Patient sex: F
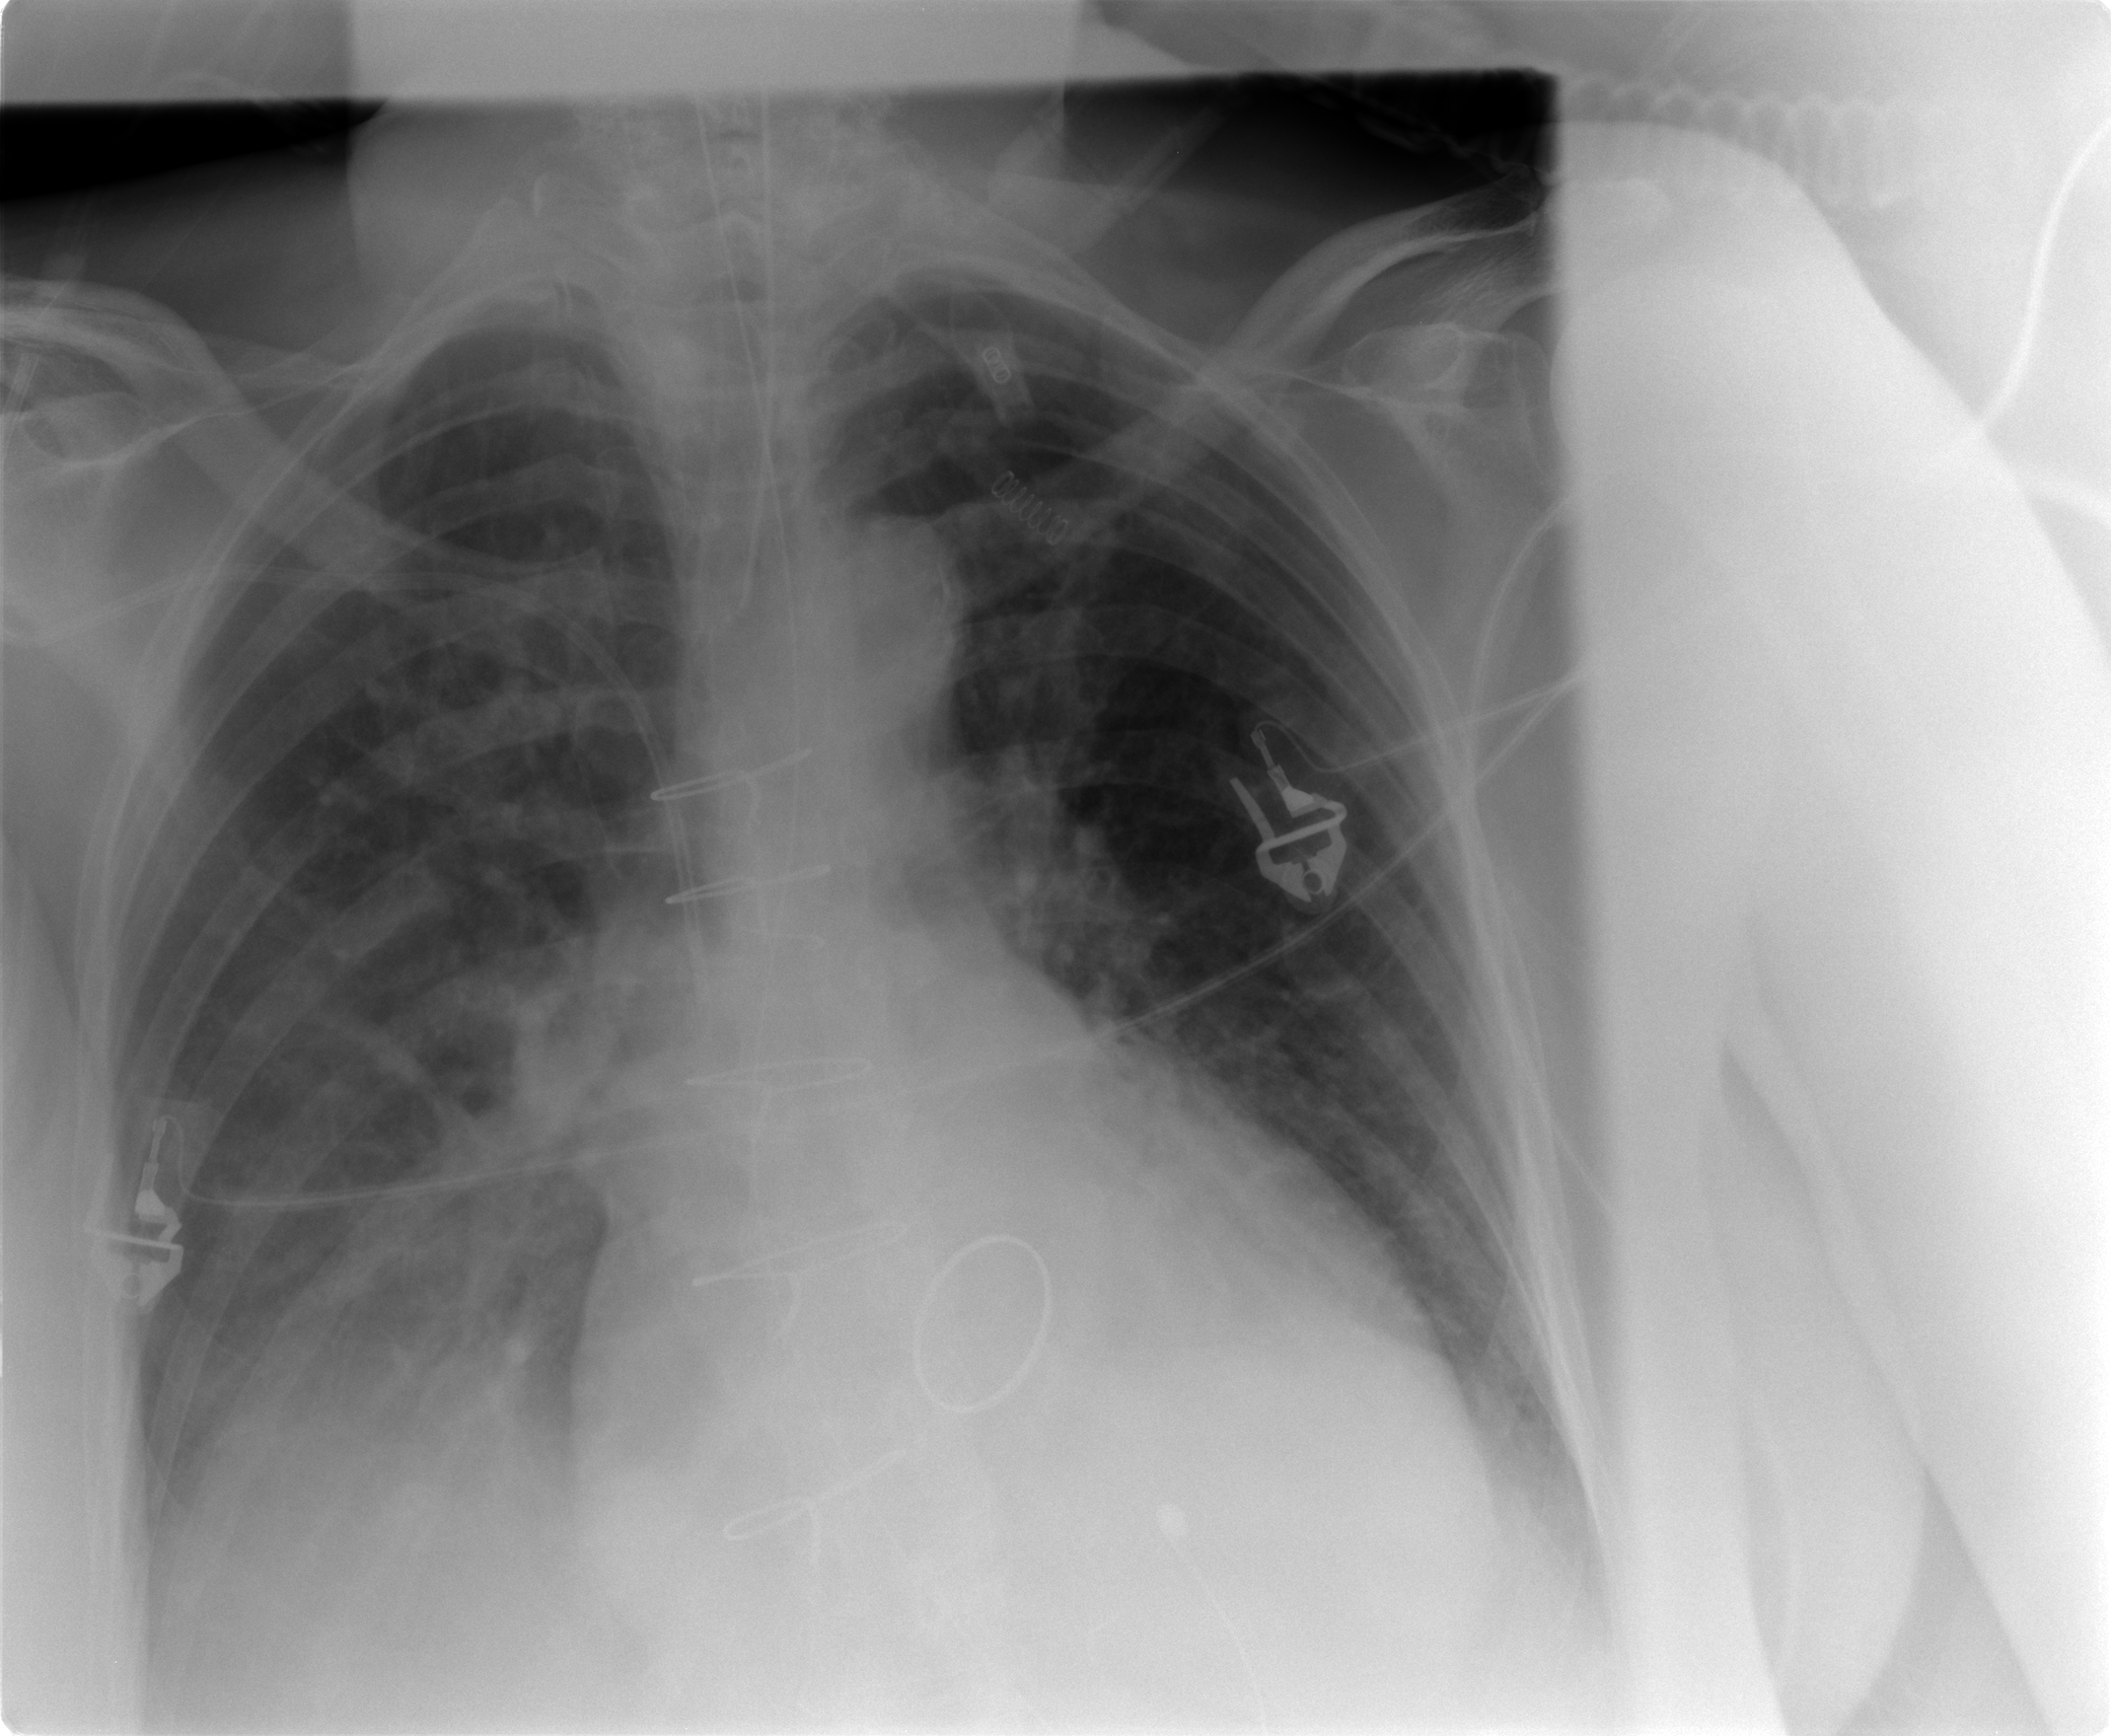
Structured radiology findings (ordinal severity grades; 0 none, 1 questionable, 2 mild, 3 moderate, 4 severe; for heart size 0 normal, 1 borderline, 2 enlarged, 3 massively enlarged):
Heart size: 0
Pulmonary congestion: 1
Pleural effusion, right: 0
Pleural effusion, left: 0
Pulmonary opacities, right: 2
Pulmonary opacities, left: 0
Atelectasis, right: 2
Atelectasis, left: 1